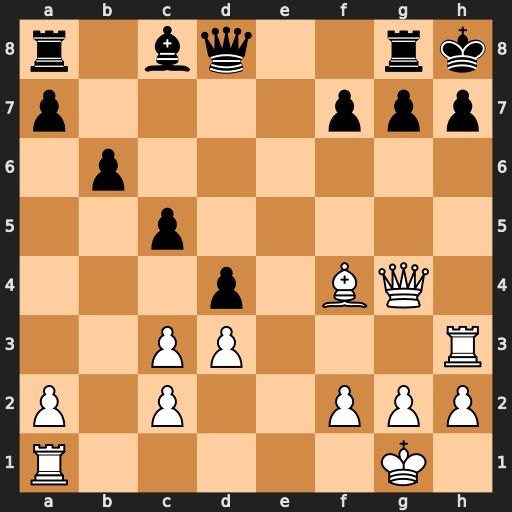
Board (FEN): r1bq2rk/p4ppp/1p6/2p5/3p1BQ1/2PP3R/P1P2PPP/R5K1
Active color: w
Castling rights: -
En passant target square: -
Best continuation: Rxh7+ Kxh7 Qh5#